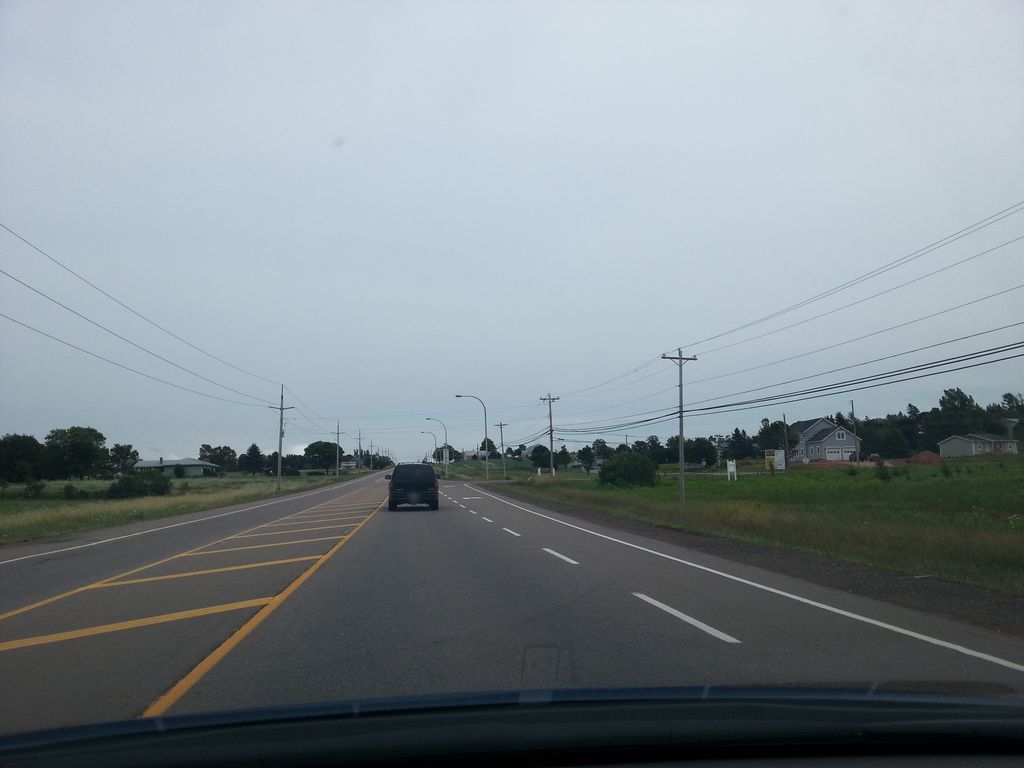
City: charlottetown